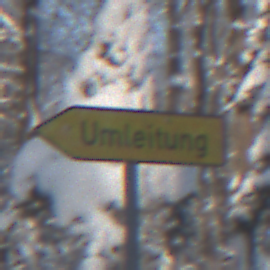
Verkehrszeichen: UmleitungswegweiserLinksweisend
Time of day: MorningAfternoon
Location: Outdoor (Nature)
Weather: Clear
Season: Winter
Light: Natural